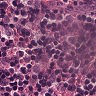
Metastatic tissue present: yes